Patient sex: F
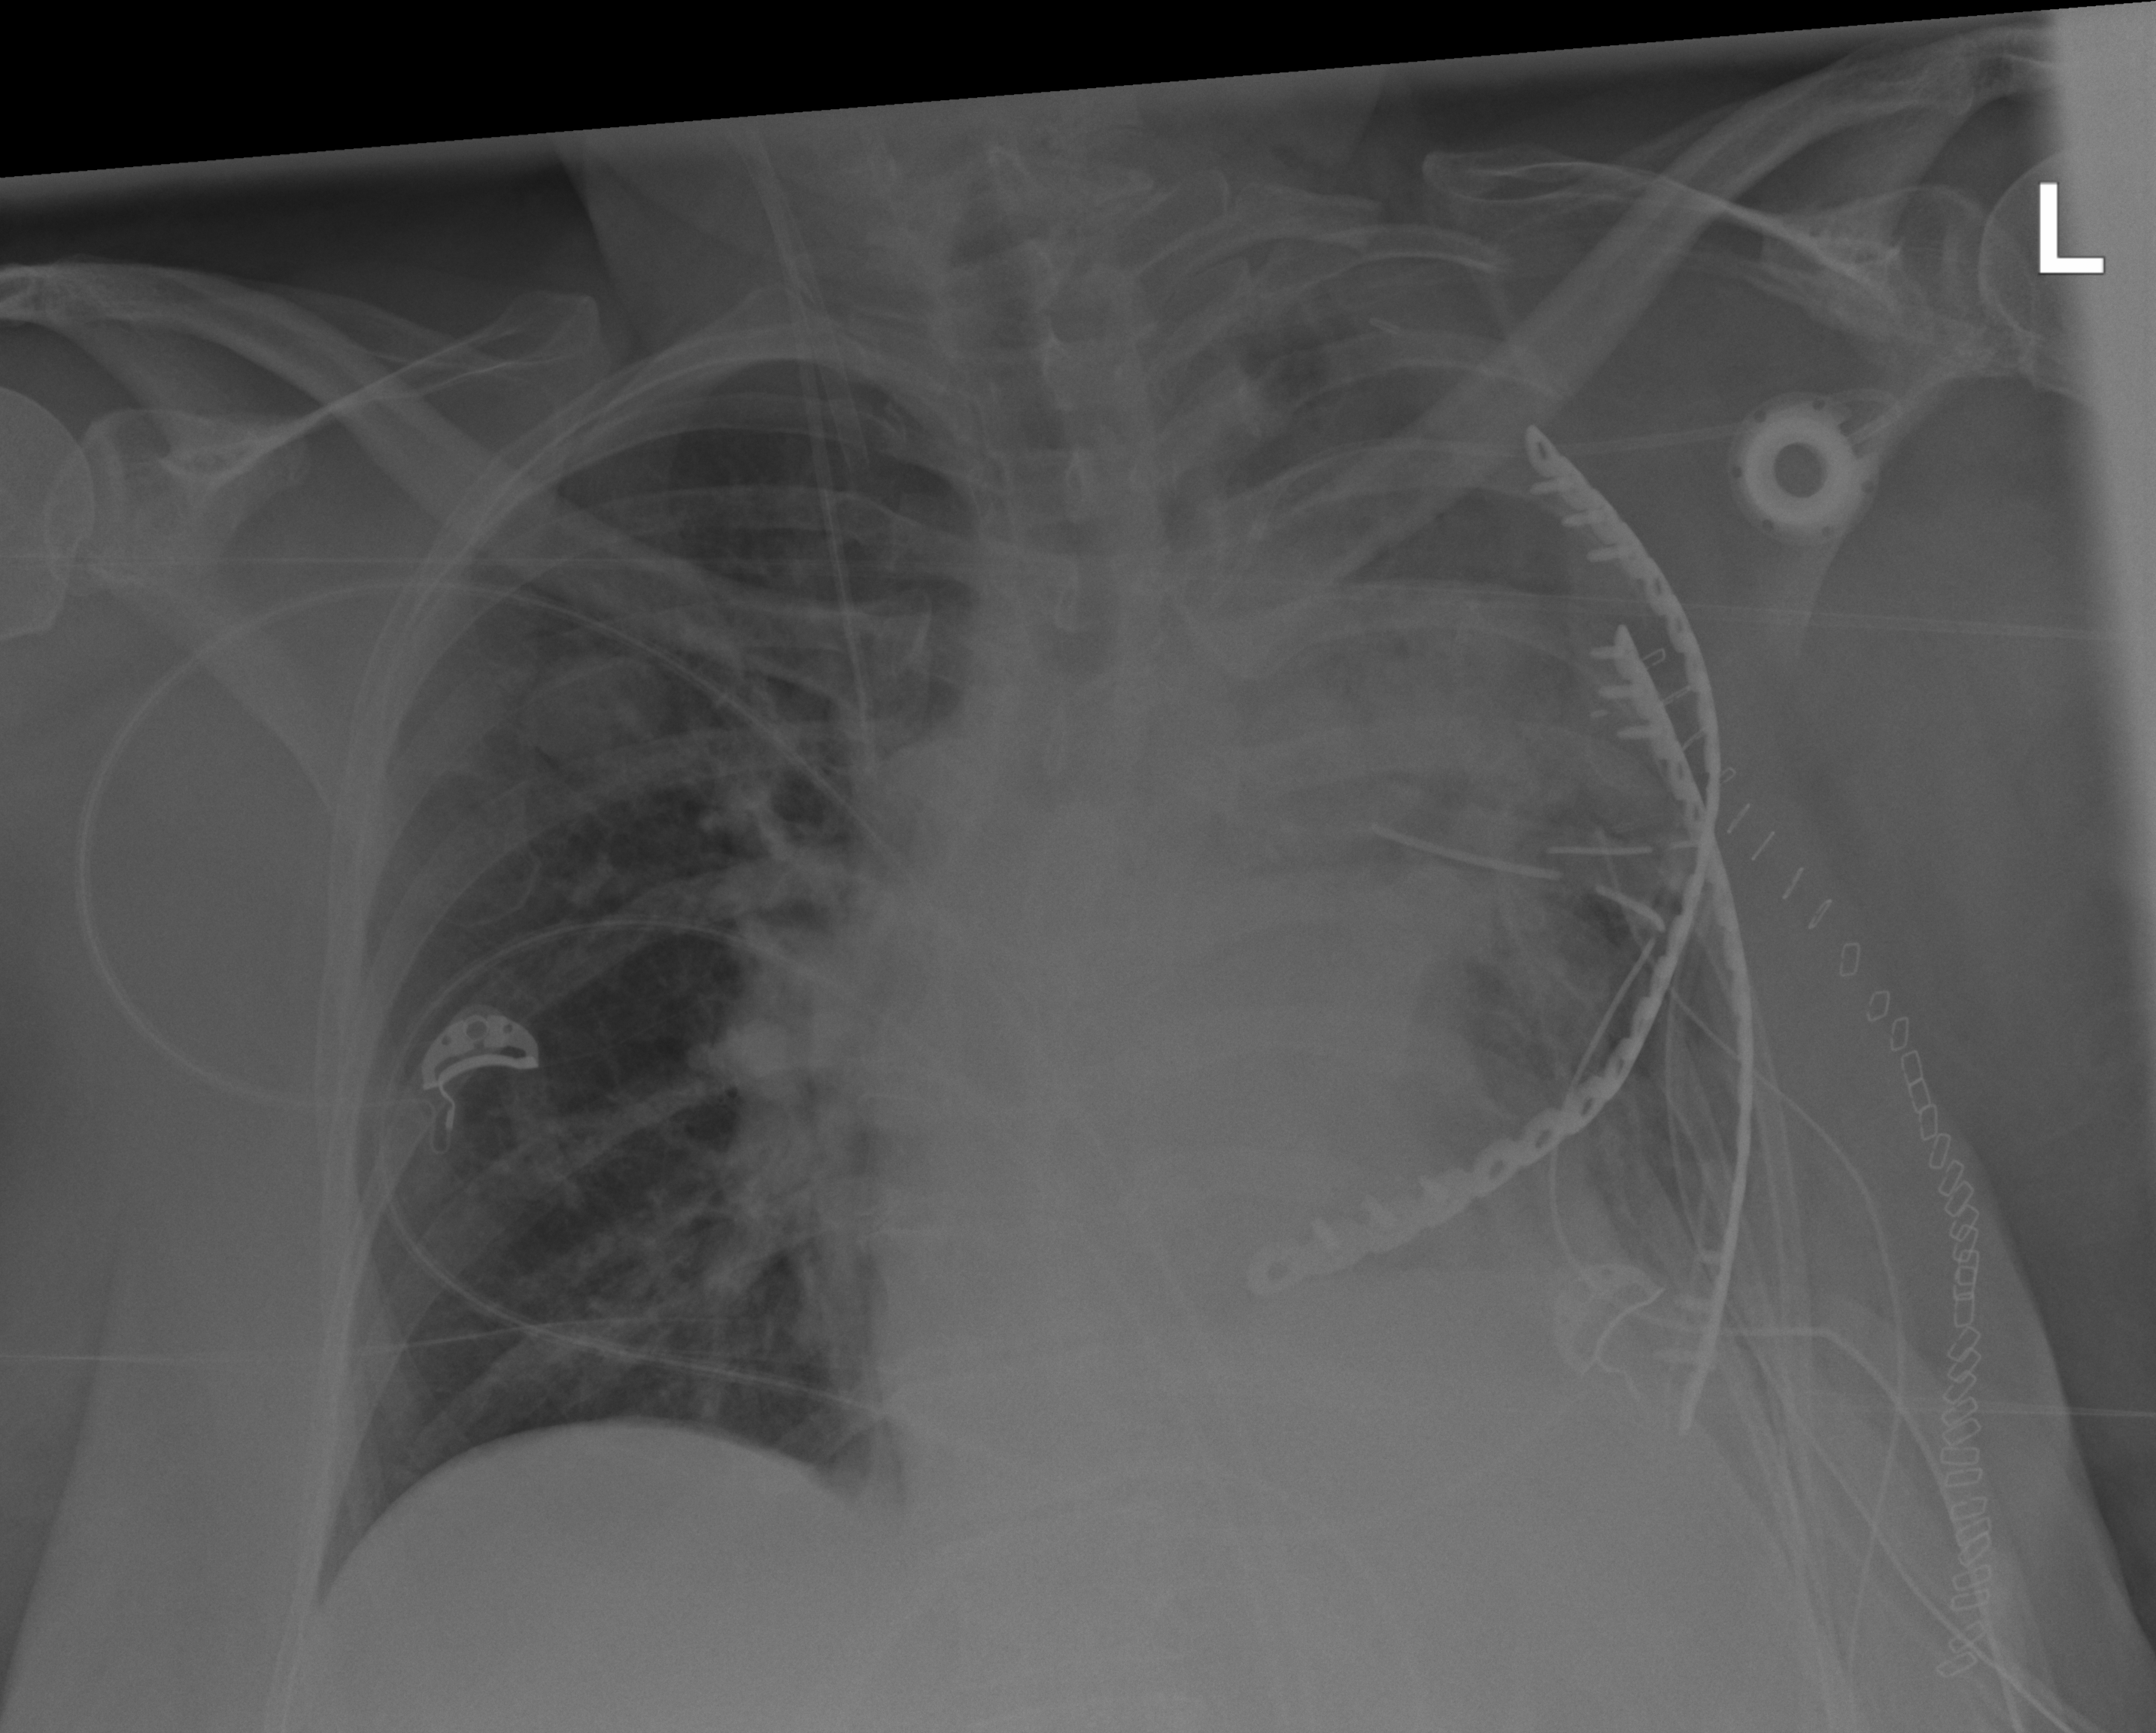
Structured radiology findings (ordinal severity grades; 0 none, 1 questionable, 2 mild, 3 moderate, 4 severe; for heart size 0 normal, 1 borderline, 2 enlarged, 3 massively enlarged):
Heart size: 0
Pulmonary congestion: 0
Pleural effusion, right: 0
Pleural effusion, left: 2
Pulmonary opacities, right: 2
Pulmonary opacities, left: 3
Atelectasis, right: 2
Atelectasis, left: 3